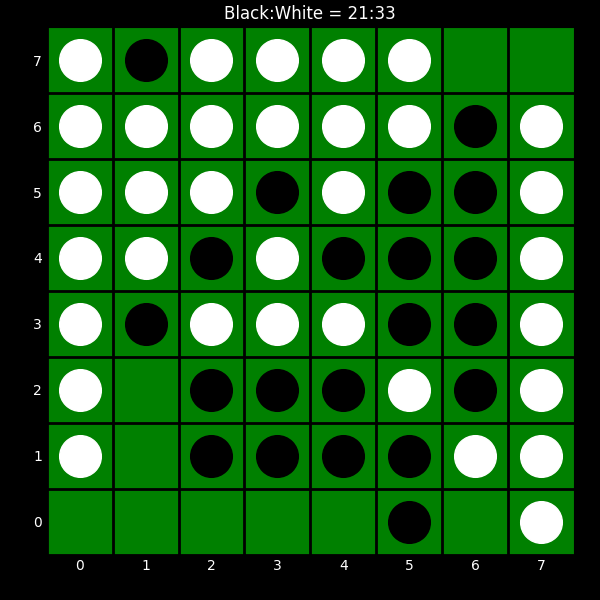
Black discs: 21
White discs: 33